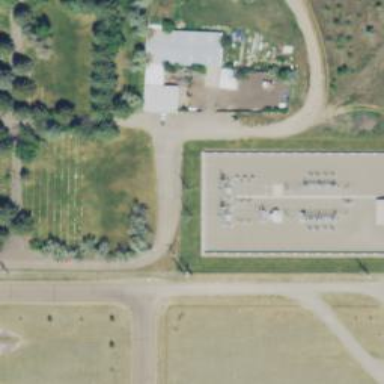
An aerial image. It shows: Power substation.